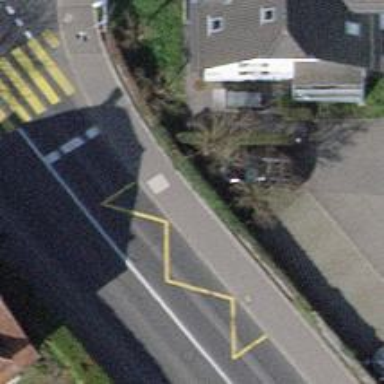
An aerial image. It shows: Platform for public transport on the road.